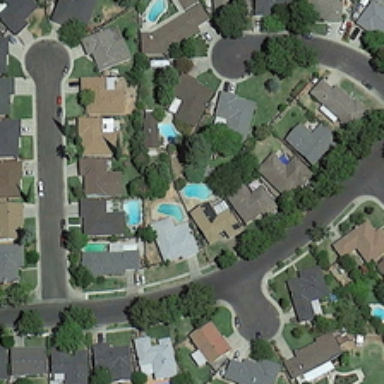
Many buildings and green trees are in a dense residential area .